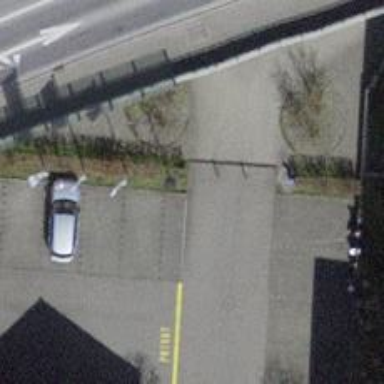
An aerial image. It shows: Bollard barrier.